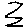
Label: zigzag